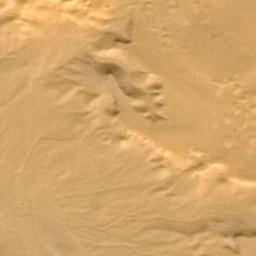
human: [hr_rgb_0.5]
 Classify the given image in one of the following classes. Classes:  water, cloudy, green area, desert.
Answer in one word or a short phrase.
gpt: desert